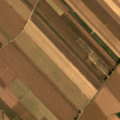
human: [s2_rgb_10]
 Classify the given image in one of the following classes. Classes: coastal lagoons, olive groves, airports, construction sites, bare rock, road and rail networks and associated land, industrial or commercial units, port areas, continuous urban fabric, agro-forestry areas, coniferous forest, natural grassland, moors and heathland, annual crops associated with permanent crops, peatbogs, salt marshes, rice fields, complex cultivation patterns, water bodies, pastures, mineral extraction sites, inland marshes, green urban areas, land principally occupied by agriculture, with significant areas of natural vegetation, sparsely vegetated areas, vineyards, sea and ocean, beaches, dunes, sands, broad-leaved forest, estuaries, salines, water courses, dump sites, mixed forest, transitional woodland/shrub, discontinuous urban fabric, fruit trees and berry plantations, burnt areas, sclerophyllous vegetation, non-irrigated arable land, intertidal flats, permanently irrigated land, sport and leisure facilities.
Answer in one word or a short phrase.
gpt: permanently irrigated land